Question: I am creating a 'SAP Fiori' application. I have 'input' in a 'dialog' box in that I have to fetch the input value. I am defining the dialog in 'fragment view'.
When I try to give the 'id' for input I am getting an error as adding element with duplicate id.
'''
<core:FragmentDefinition
xmlns="sap.m"
xmlns:core="sap.ui.core"
xmlns:app="http://schemas.sap.com/sapui5/extension/sap.ui.core.CustomData/1">
<Dialog title="Title" class="sapUiPopupWithPadding" >
<content>
<HBox>
<items>
<Text text="Name"></Text>
<Input value="" id="myId" > </Input>
</items>
</HBox>
</content>
<beginButton>
<Button text="Ok" press="DialogButton" />
</beginButton>
</Dialog>
'''
'''
DialogButton:function(oEvent) {
var myIdValue=sap.ui.getCore().byId("myId").getValue();
console.log("ID Value :::"+ myIdValue);
oDialogFragment.close();
}
'''

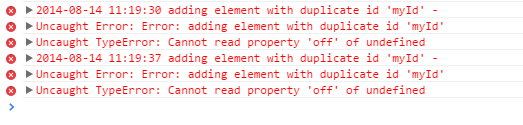
Answer: You create a new dialog fragment instance every time you need to open the dialog .
This will cause the duplicated ID issue. Please keep a dialog fragment instance in your controller.
Please see the sample code:
'''
DialogButton:function(oEvent) {
if(!this.oDialog) {
this.oDialog = sap.ui.xmlfragment("you.dialog.id", this );
}
this.oDialog.open();
}
'''